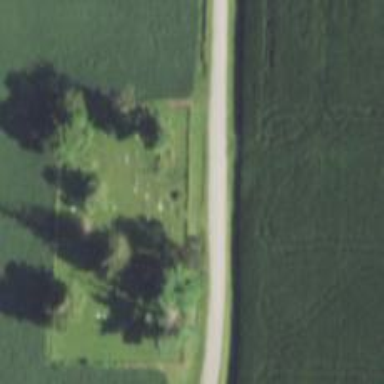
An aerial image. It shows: Cemetery.